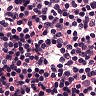
Metastatic tissue present: no